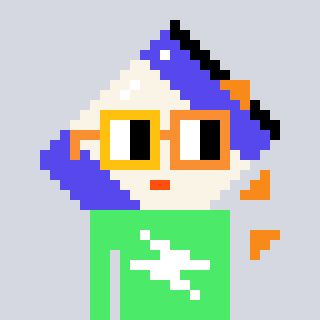
a pixel art character with square yellow and orange glasses, a chips-shaped head and a teal-colored body on a cool background